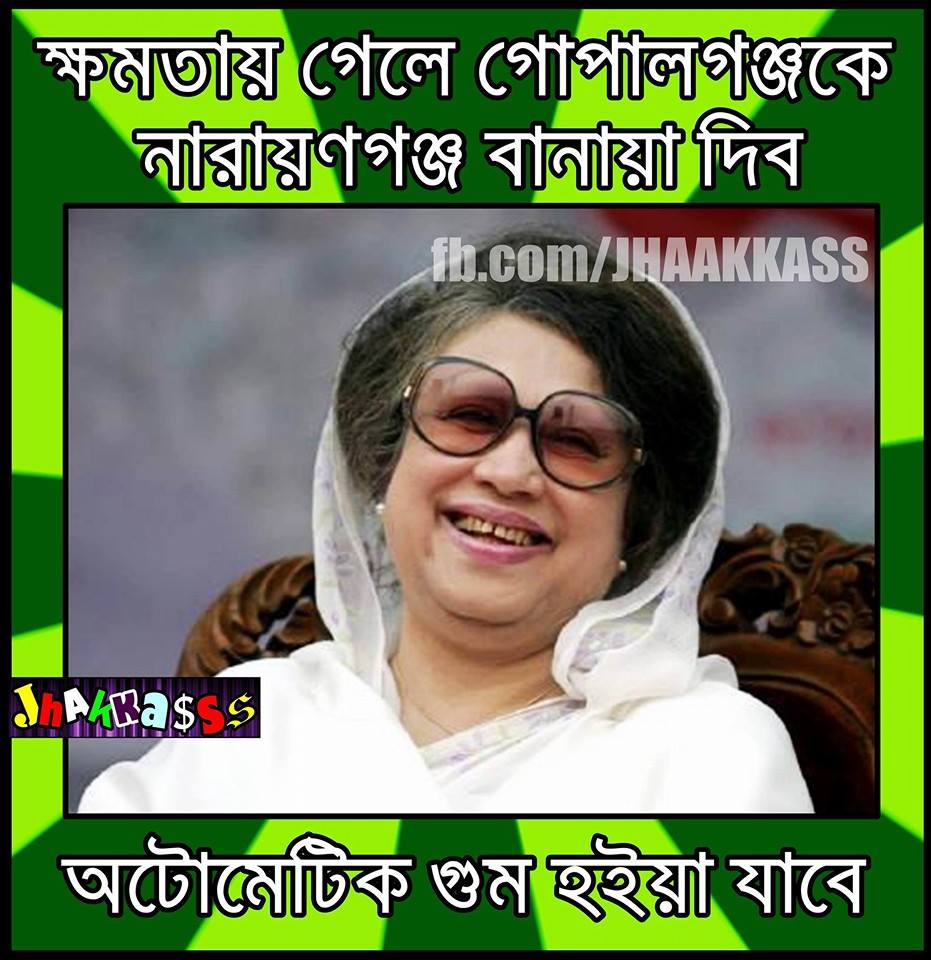
Caption: ক্ষমতায় গেলে গোপালগঞ্জকে নারায়ণগঞ্জ বানায়া দিব অটোমেটিক গুম হইয়া যাবে
Label: non-hate